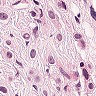
Metastatic tissue present: yes